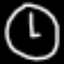
Label: clock